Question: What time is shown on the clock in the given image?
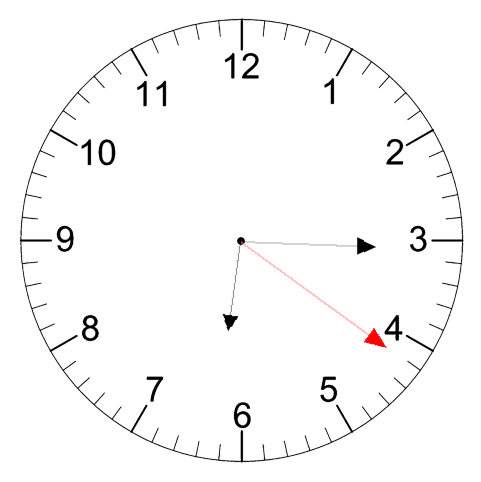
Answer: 06:15:21